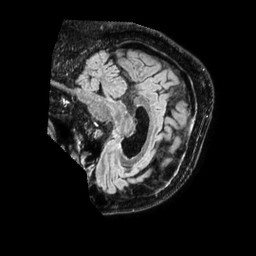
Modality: FLAIR
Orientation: sagittal
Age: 73
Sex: male
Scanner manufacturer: philips
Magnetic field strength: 1.5 T
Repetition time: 4.8 s
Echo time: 0.3661 s